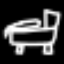
Label: bed